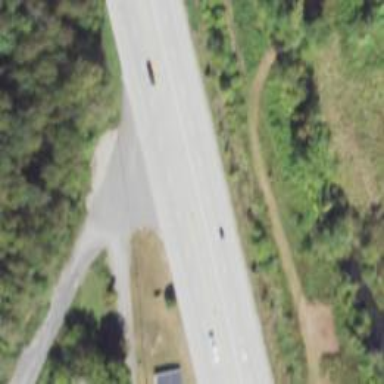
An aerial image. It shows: Trunk highway with expressway features.